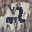
Label: 2